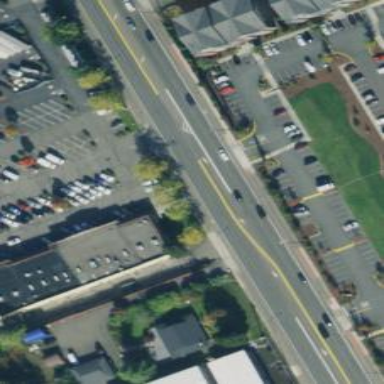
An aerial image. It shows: Asphalt road with primary link designation.